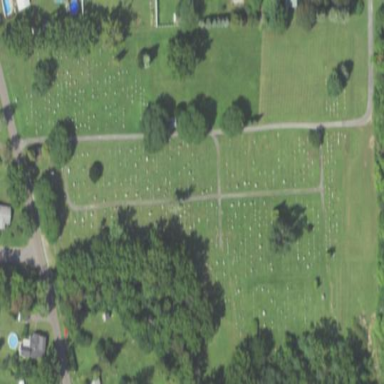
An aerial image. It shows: Cemetery.